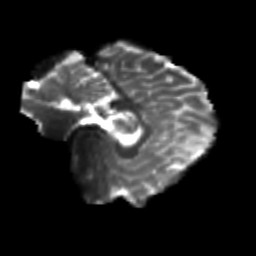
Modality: T2w
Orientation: sagittal
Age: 25
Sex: female
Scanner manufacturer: siemens
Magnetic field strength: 3 T
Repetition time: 3.5 s
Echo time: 0.104 s